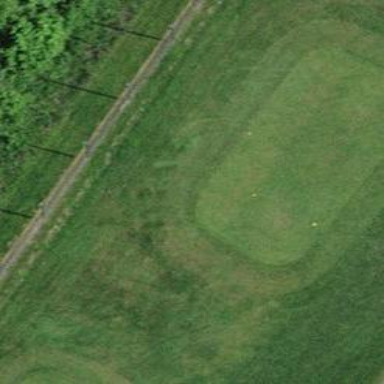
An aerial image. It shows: Grass area designated as golf tee.